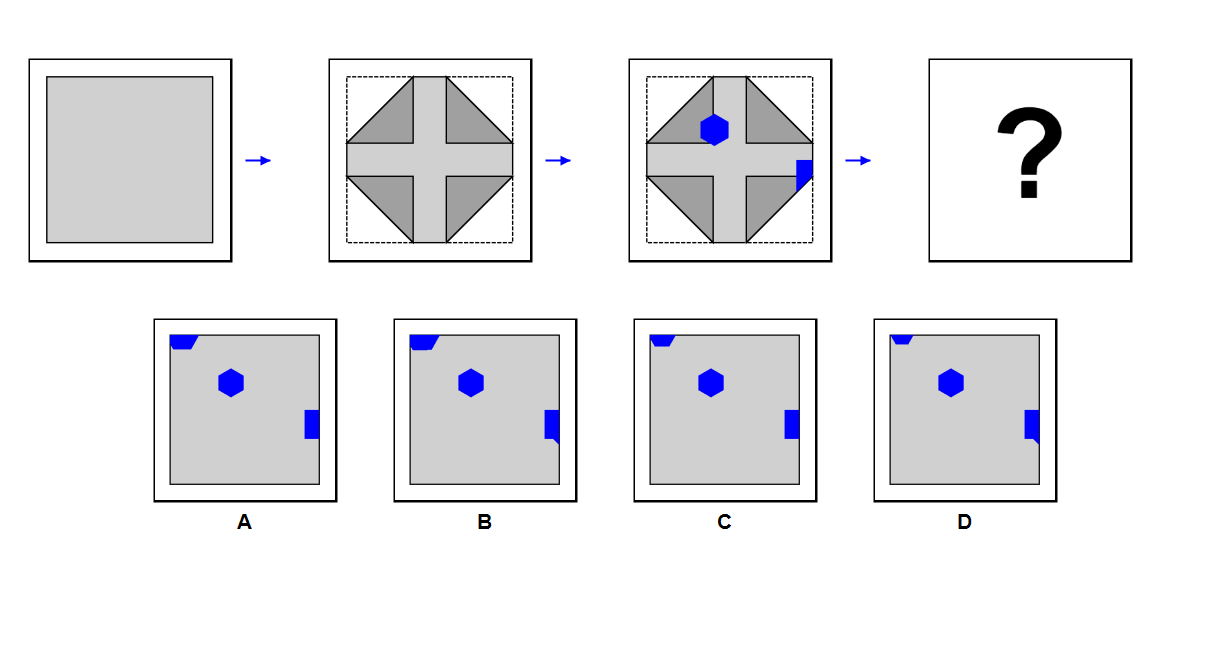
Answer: C